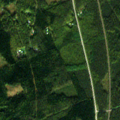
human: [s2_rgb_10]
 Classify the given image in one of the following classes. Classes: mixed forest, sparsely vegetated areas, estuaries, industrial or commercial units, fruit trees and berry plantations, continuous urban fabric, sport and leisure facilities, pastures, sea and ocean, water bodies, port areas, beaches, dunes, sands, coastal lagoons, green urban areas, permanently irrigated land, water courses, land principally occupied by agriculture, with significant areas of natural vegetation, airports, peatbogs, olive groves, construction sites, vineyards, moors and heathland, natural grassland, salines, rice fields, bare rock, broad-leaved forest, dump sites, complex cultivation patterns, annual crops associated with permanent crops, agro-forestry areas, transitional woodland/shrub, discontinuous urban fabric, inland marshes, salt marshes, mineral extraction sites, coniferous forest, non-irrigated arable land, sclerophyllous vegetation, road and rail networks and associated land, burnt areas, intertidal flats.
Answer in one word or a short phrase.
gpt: coniferous forest, mixed forest, transitional woodland/shrub